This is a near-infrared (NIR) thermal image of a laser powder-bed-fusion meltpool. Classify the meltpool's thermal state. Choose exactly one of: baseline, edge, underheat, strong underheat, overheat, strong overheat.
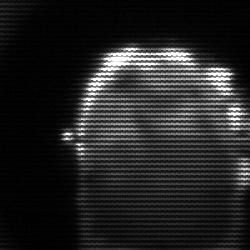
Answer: baseline